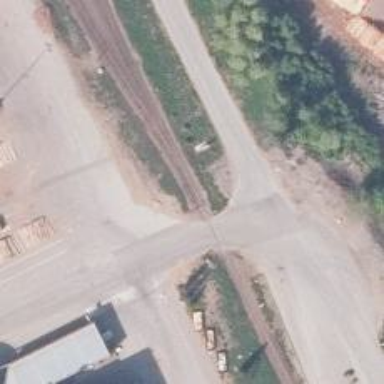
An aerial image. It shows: Railway spur service.